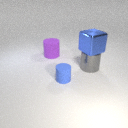
large purple rubber cylinder to the left of large gray metal cylinder